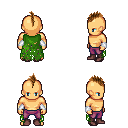
a pixel art fantasy rpg character, male body template, human, tanned skin, green tattered cape, magenta pants, brown mohawk hairstyle, white cloth bracers, maroon shoes, four views (front, back, left, right), 2x2 character sprite sheet, small pixel art, hard edges, no anti-aliasing